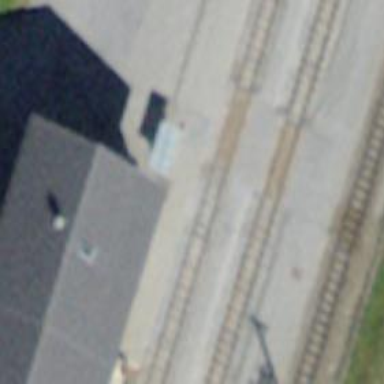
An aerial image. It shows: Railway stop with public transport stop position.